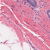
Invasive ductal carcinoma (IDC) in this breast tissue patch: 0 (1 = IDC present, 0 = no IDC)